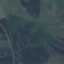
Land use / land cover class: HerbaceousVegetation